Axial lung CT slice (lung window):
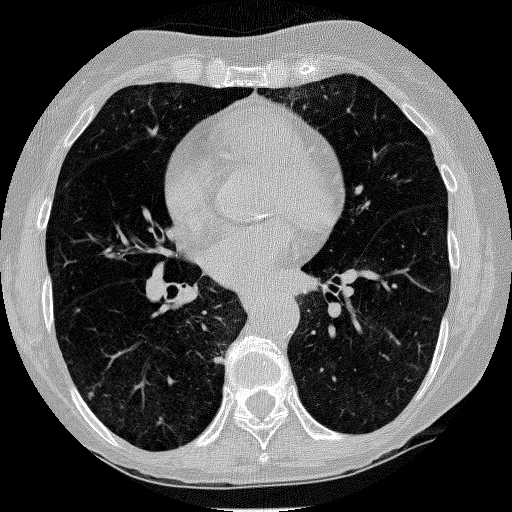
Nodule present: no